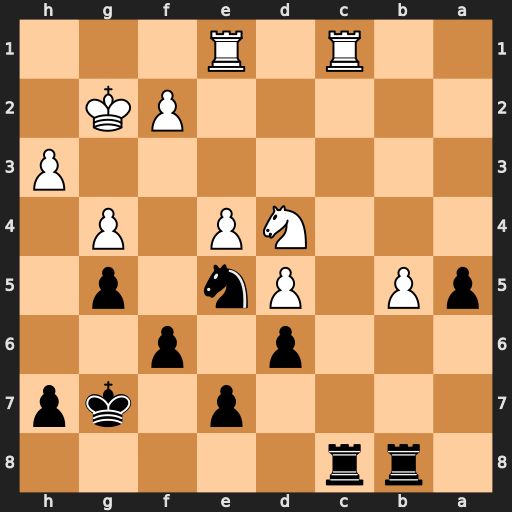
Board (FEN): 1rr5/4p1kp/3p1p2/pP1Pn1p1/3NP1P1/7P/5PK1/2R1R3
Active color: b
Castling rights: -
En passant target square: -
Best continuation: Nd3 Rcd1 Nxe1+